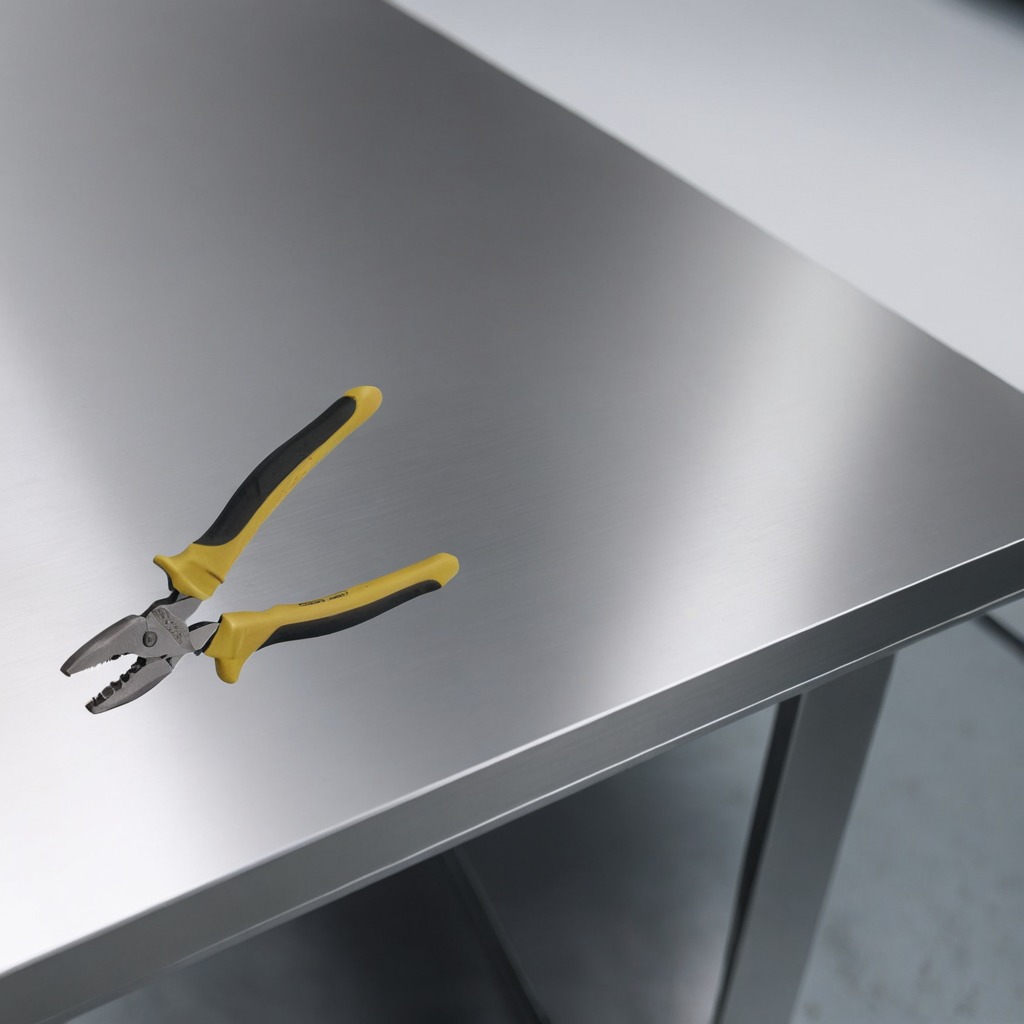
A plier is lying on a stainless steel table in a high-end prototyping lab.